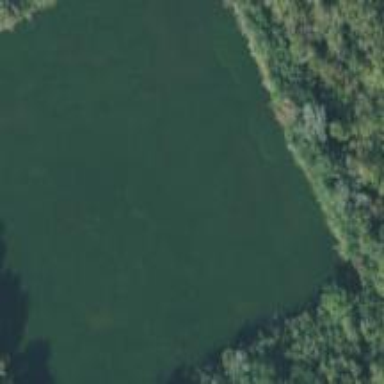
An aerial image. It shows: Peaceful pond surrounded by nature.